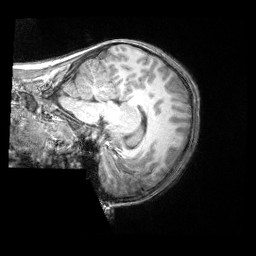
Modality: T1w
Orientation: sagittal
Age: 11
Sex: male
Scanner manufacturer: siemens
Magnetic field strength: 3 T
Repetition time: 2.4 s
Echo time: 0.00308 s